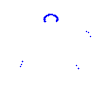
Particle: kaon